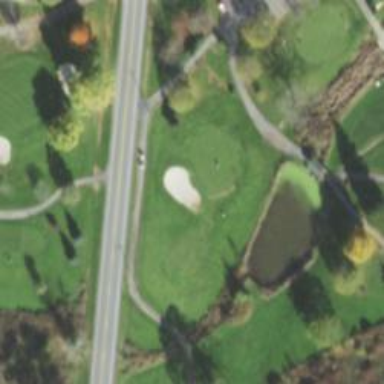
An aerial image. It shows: View of golf hole.